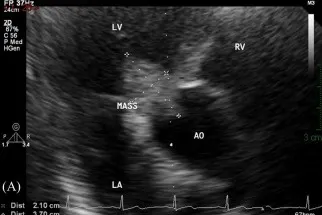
Transthoracic echocardiography performed at presentation reveals a large ovoid laminated mass on the aortic valve, measuring 3.7 cm x 2.1 cm on apical five chamber view.
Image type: radiology (ultrasound)